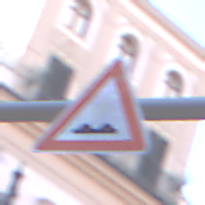
Verkehrszeichen: UnebeneFahrbahn
Umgebung: Outdoor, Urban
Tageszeit: SunriseSunset
Wetter: PartlyCloudy
Licht: Natural
Jahreszeit: NotSpecified
Kontrast: LowContrast